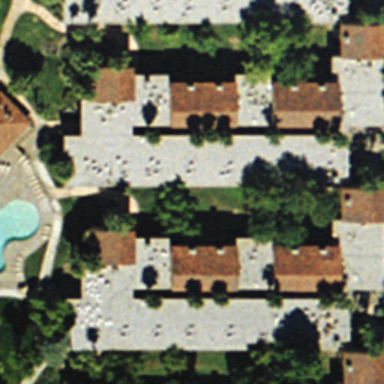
This is a dense residential area with houses and a swimming pool .